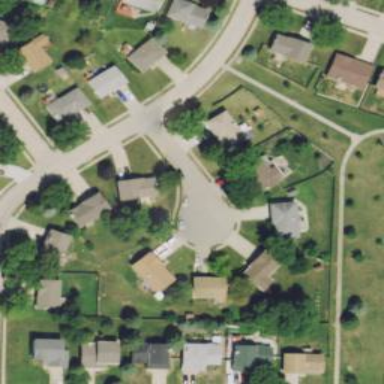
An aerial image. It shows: Residential road.